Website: crate-barrel
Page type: payment
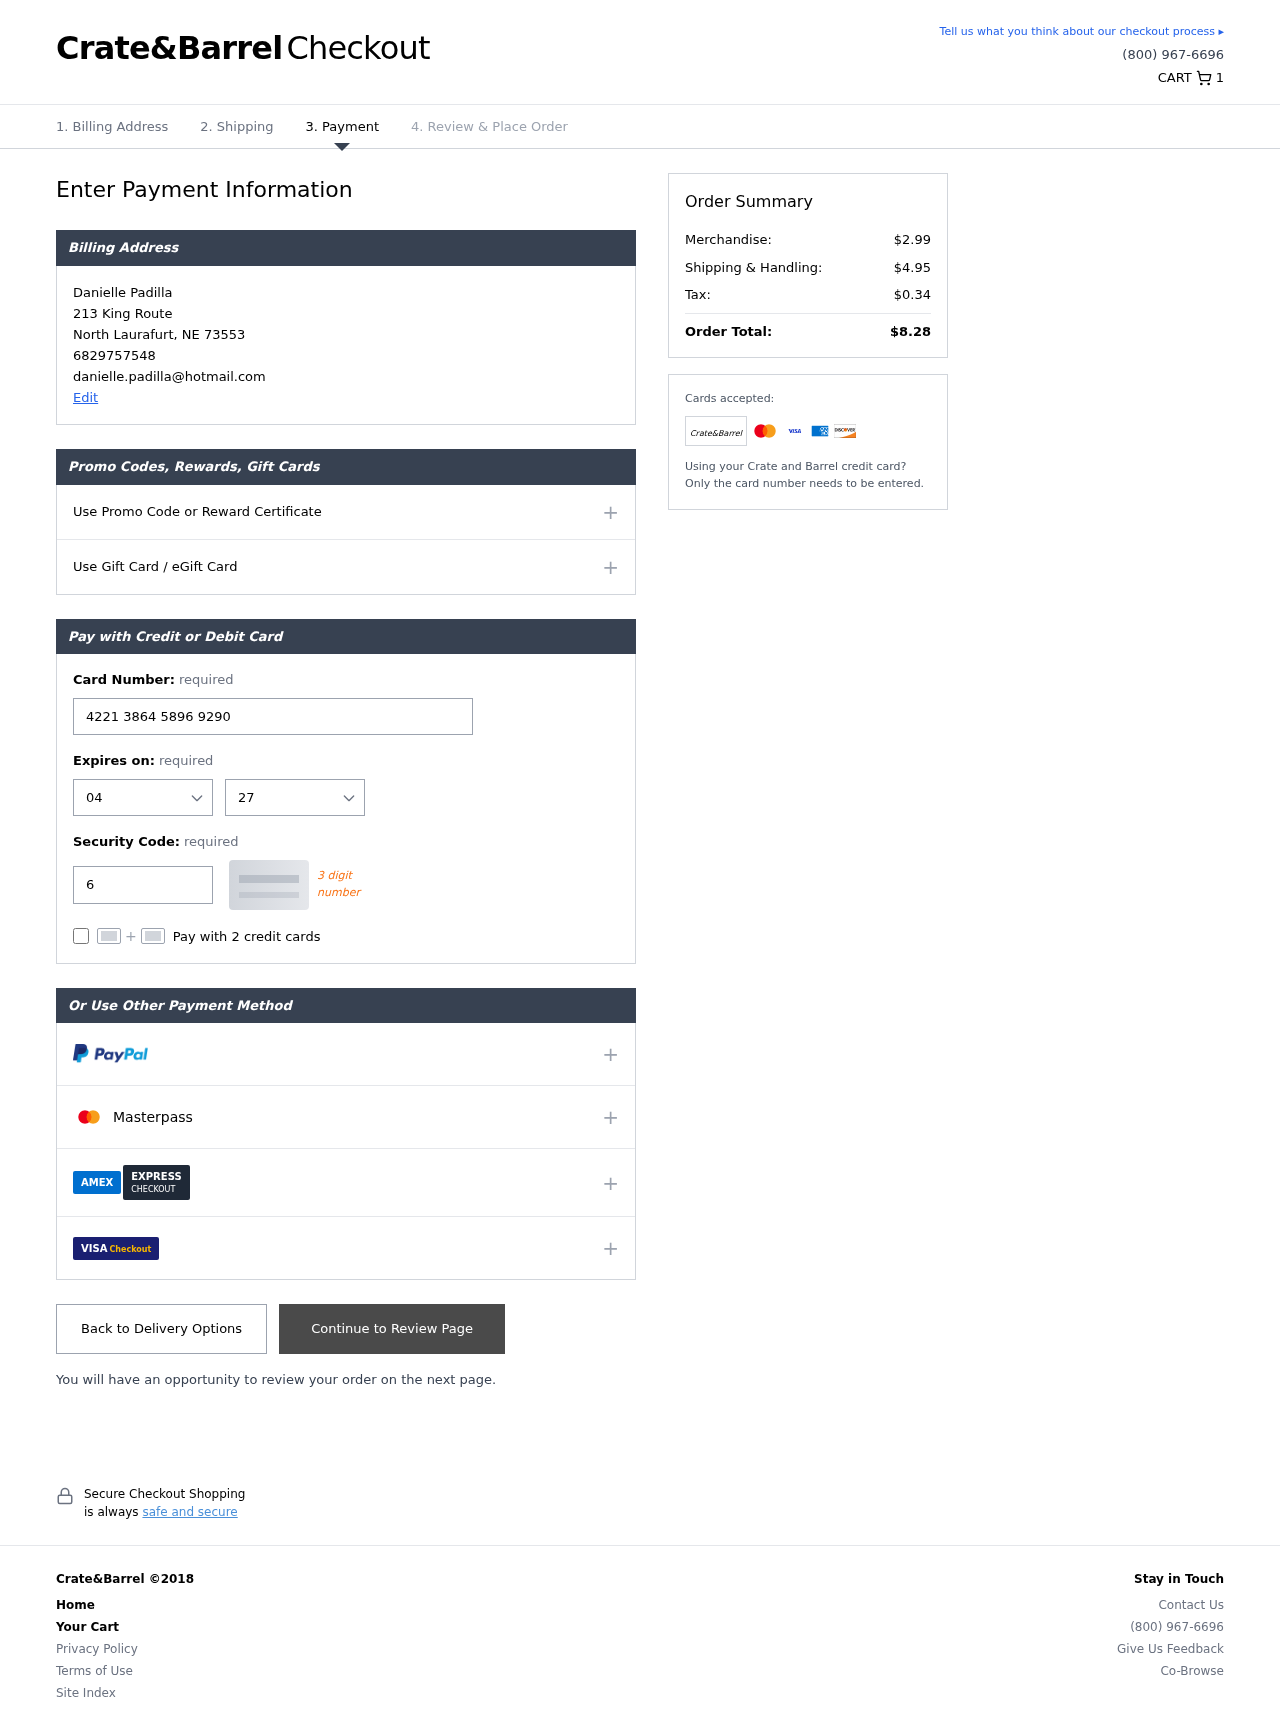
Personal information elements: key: PII_CARD_CVV
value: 665
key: PII_CARD_EXPIRY_MONTH
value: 04
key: PII_CARD_EXPIRY_YEAR
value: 27
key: PII_CARD_NUMBER
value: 4221 3864 5896 9290
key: PII_CITY
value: North Laurafurt
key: PII_EMAIL
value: danielle.padilla@hotmail.com
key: PII_FULLNAME
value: Danielle Padilla
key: PII_PHONE
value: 6829757548
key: PII_POSTCODE
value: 73553
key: PII_STATE_ABBR
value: NE
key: PII_STREET
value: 213 King Route
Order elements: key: ORDER_NUM_ITEMS
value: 1
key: ORDER_SUBTOTAL
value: $2.99
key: ORDER_SHIPPING_COST
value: $4.95
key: ORDER_TAX
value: $0.34
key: ORDER_TOTAL
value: $8.28